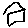
Label: house